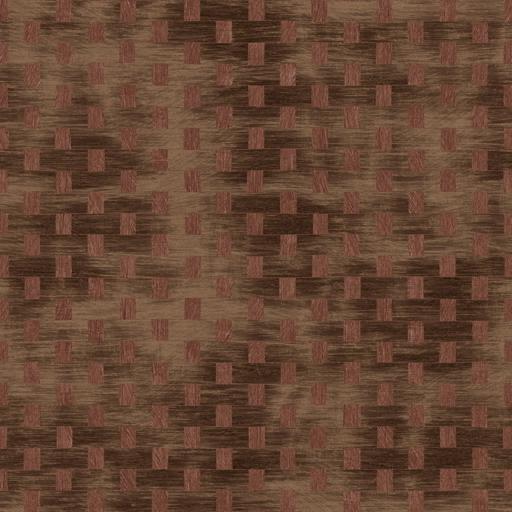
Tags: fabric pattern wicker wood wooden